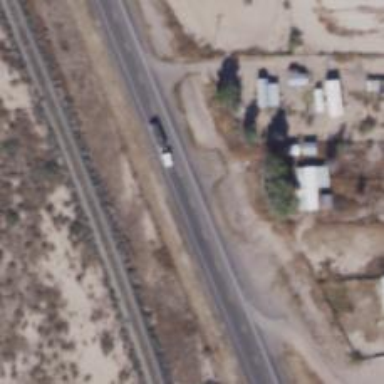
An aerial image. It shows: Abandoned road.